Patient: sex M, age 63
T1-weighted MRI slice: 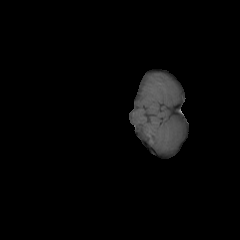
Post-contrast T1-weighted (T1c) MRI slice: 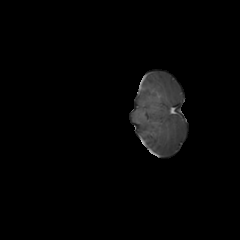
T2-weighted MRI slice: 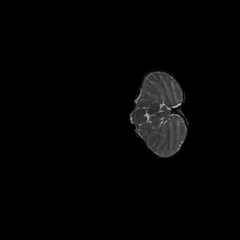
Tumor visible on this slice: no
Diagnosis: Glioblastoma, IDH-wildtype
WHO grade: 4